Question: I just made a button which gives me a random number from 1 to 57, and depending on the number given, I obtain a value associated to the number:
'''
function coches() {
var x = Math.floor((Math.random() * 57) + 1);
if (x <= 3) {
document.getElementById("coche").innerHTML = "Audi " + x;
} else if (x <= 9) {
document.getElementById("coche").innerHTML = "BMW " + x;
} else if (x <= 17) {
document.getElementById("coche").innerHTML = "Mercedes " + x;
} else {
document.getElementById("coche").innerHTML = "Seat " + x;
}
}
'''
'''
<p id="coche"></p>
<input type="button" value="Click aqui!" onclick="coches()">
'''
The problem is that now I need two things:
1.- The random number must depend on the probability of each car (I don't know If I explainded myself good, but I'll add an image above)
2.- When a random number appears, it should be removed from the list
Here is the image trying to explain it:

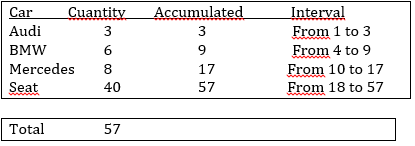
Answer: You don't need to randomly generate the number on each button push, just create them all ahead of time and iterate over them when you push the button.
'''
var idx = 0;
var randomNums = [];
for (var i = 1; i <= 57; i++) {
randomNums.push(i);
}
shuffle(randomNums);
//http://stackoverflow.com/a/<PHONE>/<PHONE>
function shuffle(array) {
var currentIndex = array.length,
temporaryValue, randomIndex;
// While there remain elements to shuffle...
while (0 !== currentIndex) {
// Pick a remaining element...
randomIndex = Math.floor(Math.random() * currentIndex);
currentIndex -= 1;
// And swap it with the current element.
temporaryValue = array[currentIndex];
array[currentIndex] = array[randomIndex];
array[randomIndex] = temporaryValue;
}
return array;
}
function coches() {
if (idx < randomNums.length) {
if (randomNums[idx] <= 3) {
document.getElementById("coche").innerHTML += "Audi " + randomNums[idx];
} else if (randomNums[idx] <= 9) {
document.getElementById("coche").innerHTML += "BMW " + randomNums[idx];
} else if (randomNums[idx] <= 17) {
document.getElementById("coche").innerHTML += "Mercedes " + randomNums[idx];
} else {
document.getElementById("coche").innerHTML += "Seat " + randomNums[idx];
}
document.getElementById("coche").innerHTML += "<br/>"
idx++;
}
}
'''
'''
<p id="coche"></p>
<input type="button" value="Click aqui!" onclick="coches()">
'''